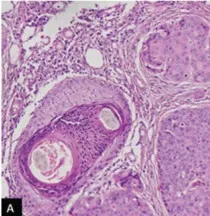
(a): Photomicrograph showing atypical squamous cell in nests, cords and sheets.
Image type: pathology (h&e)